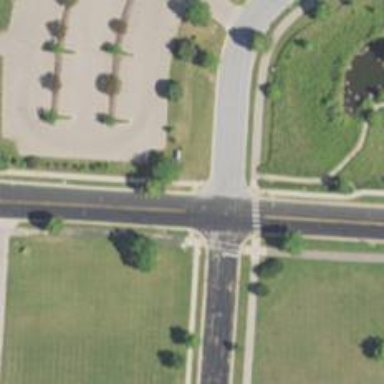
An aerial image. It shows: Unmarked crossing on footway.